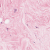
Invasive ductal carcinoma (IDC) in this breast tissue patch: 0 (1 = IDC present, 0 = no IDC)